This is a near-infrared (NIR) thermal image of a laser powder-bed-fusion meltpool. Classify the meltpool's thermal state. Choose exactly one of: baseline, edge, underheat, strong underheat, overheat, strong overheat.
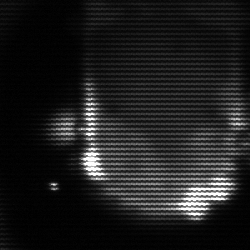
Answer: baseline